This grayscale texture is a bearing vibration snapshot reshaped row-by-row into a square image. Classify the bearing condition as one of: normal, inner_race, outer_race, ball.
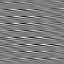
Answer: outer_race